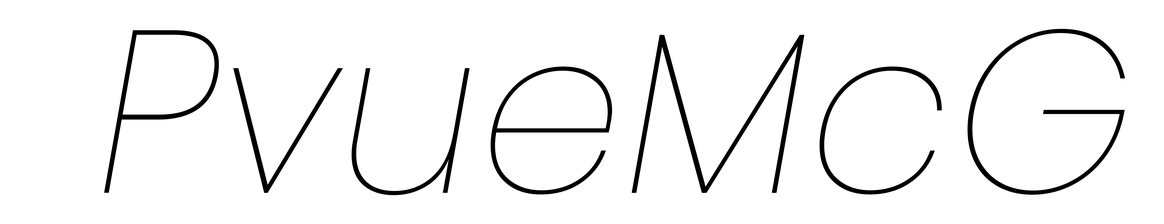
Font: Poppins-ThinItalic